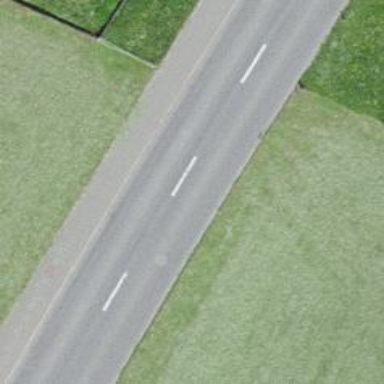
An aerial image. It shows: Secondary road with asphalt surface.